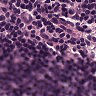
Metastatic tissue present: no